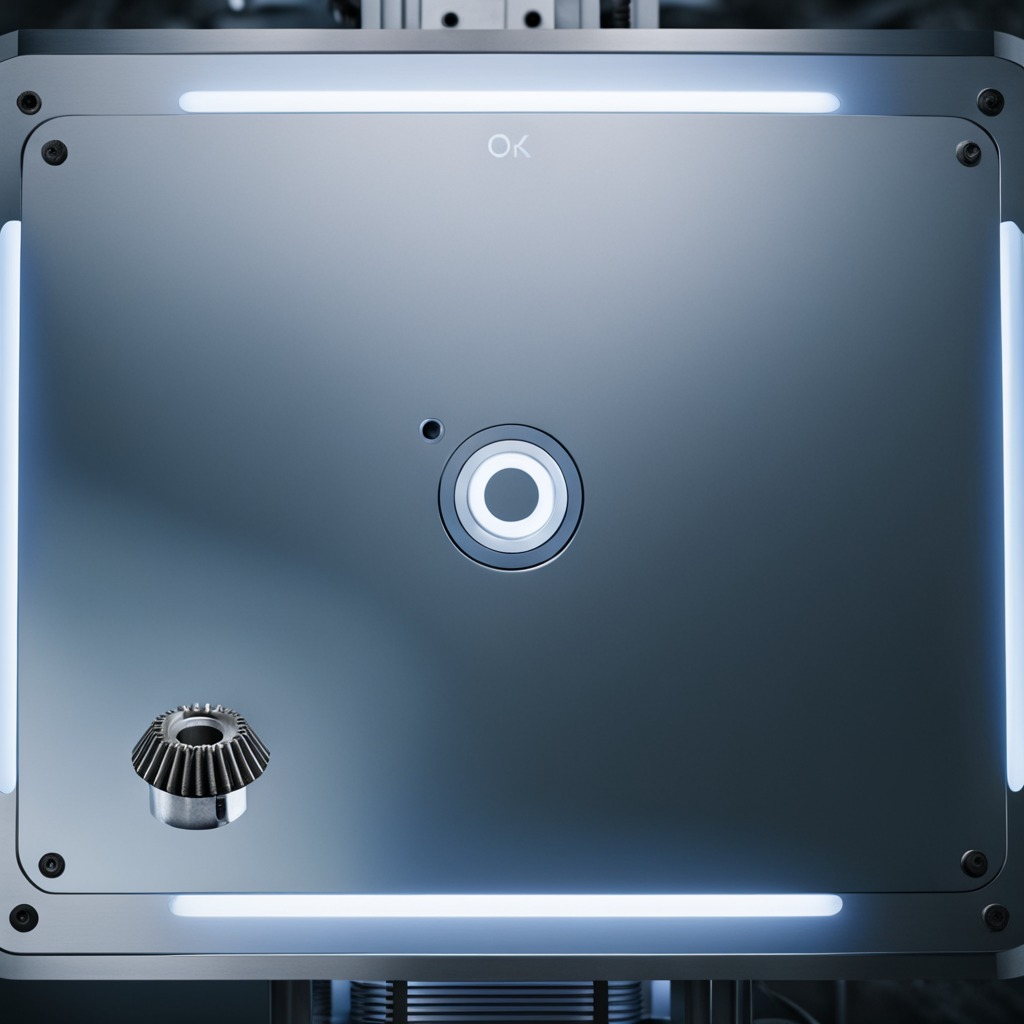
A steel gear with teeth is lying on the metal table.